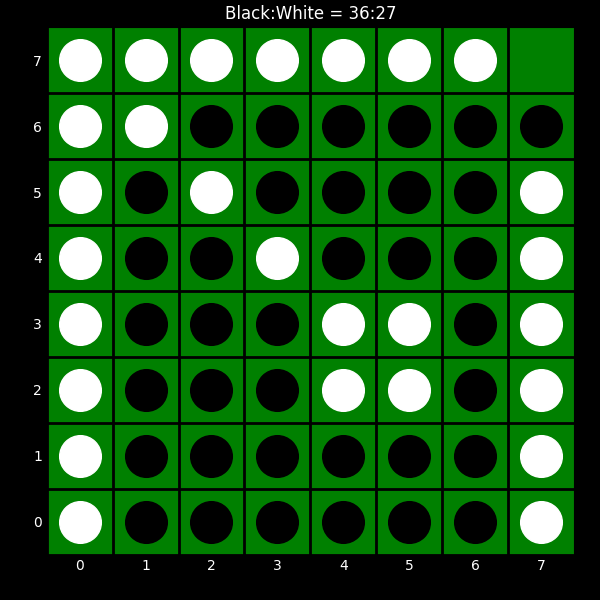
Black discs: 36
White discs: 27